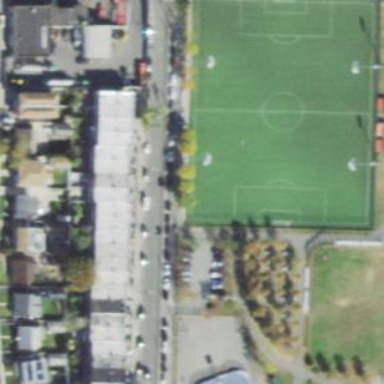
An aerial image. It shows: Soccer pitch for outdoor sports and leisure activities.